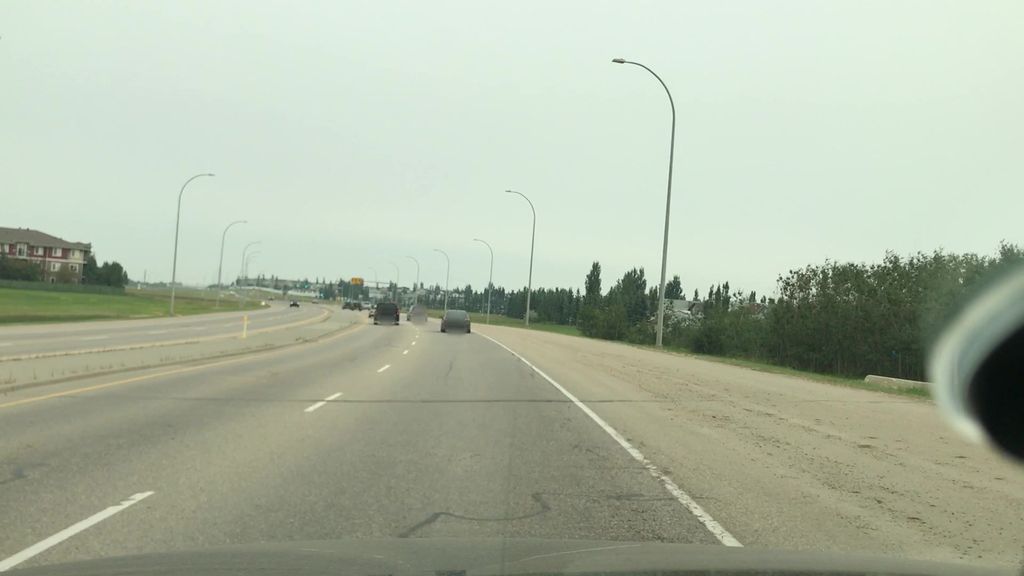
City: edmonton